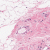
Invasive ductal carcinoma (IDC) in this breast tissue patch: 0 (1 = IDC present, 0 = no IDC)